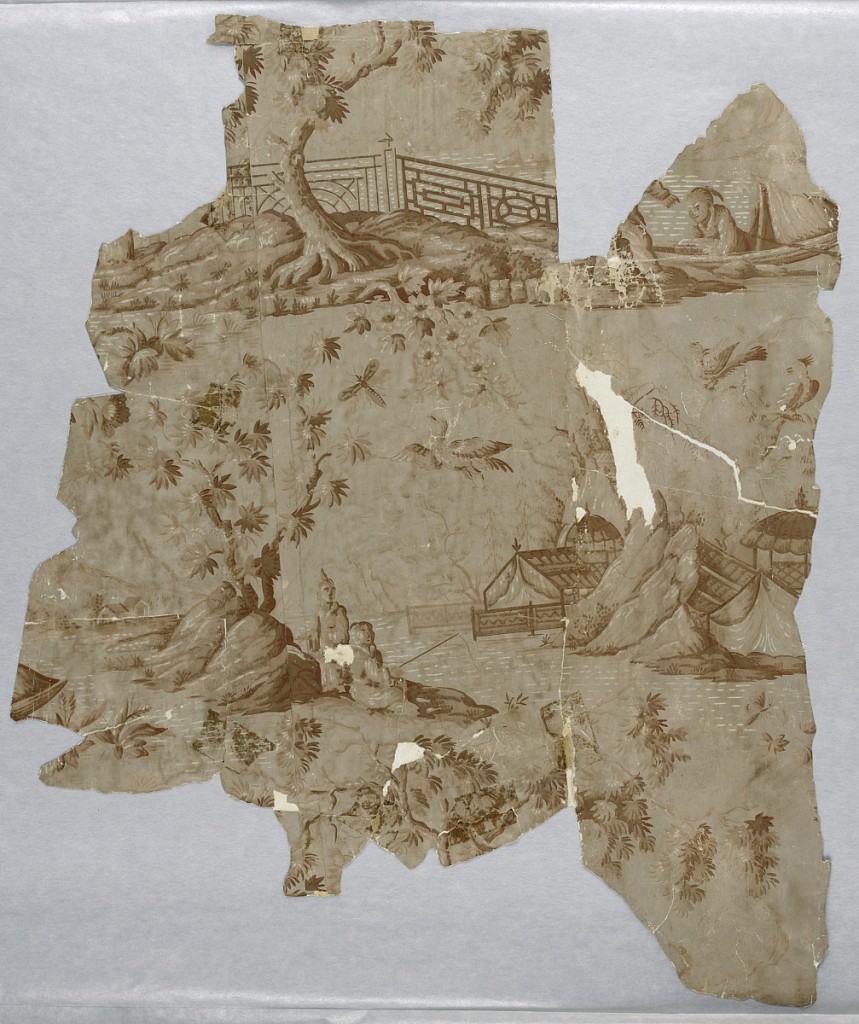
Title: Sidewall - fragment
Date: ca. 1875
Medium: Machine-printed
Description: Irregular pieced portion showing Chinoiserie design: fisherman on shore, others in boat, rocky island and balustraded shore. Printed in white and browns on gray ground.